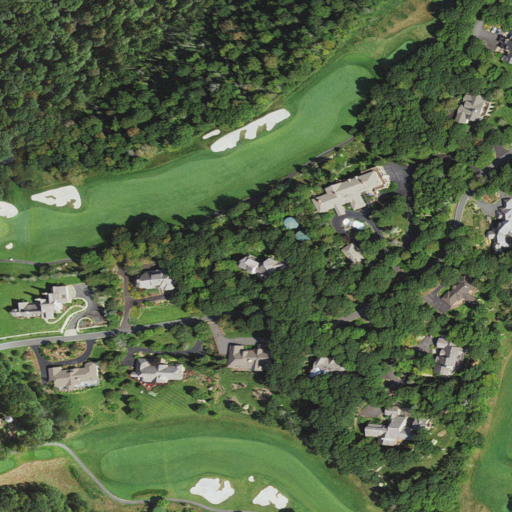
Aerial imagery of mountain in North Carolina named Flattop Mountain containing open development, deciduous forest, low intensity development, and medium intensity development